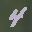
Label: 4